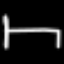
Label: bed